Question: I'm running a CI build on a TFS build controller, connected to VS Online. I've got a 'Could not resolve this reference' problem for a NuGet package and I've observed behavior that I haven't seen before:
Locally the pacakage is downloaded to 'packages\FluentValidation.5.5.0' whereas on the server, it's downloaded to 'packages\FluentValidation.5.5.0.0'.
Packages.config:
'''
<package id="FluentValidation" version="5.5.0" targetFramework="net45" userInstalled="true" />
'''
.csproj file '$(SolutionDir)' for shared project - works for all the other projects:
'''
<Reference Include="FluentValidation, Version=5.5.0.0, Culture=neutral, processorArchitecture=MSIL">
<HintPath>$(SolutionDir)\packages\FluentValidation.5.5.0\lib\Net40\FluentValidation.dll</HintPath>
<SpecificVersion>False</SpecificVersion>
<Private>True</Private>
</Reference>
'''
Nuget package restore is enabled, so if I locally remove the package from the packages folder and rebuild - works fine.
Now on the CI server. Build diagnostics log states:
> Installing 'FluentValidation 5.5.0.0'.
...
Successfully installed 'FluentValidation 5.5.0.0'.
But then further in build log:
> 16>C:\Program Files
(x86)\MSBuild\12.0\bin\amd64\Microsoft.Common.CurrentVersion.targets(1697,5):
warning MSB3245: Could not resolve this reference. Could not locate
the assembly "FluentValidation". Check to make sure the assembly
exists on disk. If this reference is required by your code, you may
get compilation errors. [C:\Builds\24353... stuff...\projectfile.csproj]
For SearchPath "{HintPathFromItem}".
Considered "C:\Builds\24353... stuff ...\packages\FluentValidation.5.5.0\lib\Net40\FluentValidation.dll",
As expected - there's not package in that folder
'C:\Builds\24353\... stuff ...\packages\FluentValidation.5.5.0\lib\Net40\'.
However - that's because it is downloaded into a different folder on the CI server:
'C:\Builds\24353\... stuff ...\packages\FluentValidation.5.5.0.0\lib\Net40\'.
( note the extra .0 behind the package folder name ).
I have no idea where that extra .0 comes from. Also the project seems to ignore the build path.
The CI server has VS 2013 on it and I updated NuGet on the box, didn't help. There's only 1 place where there's 5.5.0.0 ( with 2 zeros ) that's in the reference. I removed the trailing .0. Solution still builds locally, but not on CI.

Adding a 2nd hintpath in the .csproj file seems to fix the build on CI server, but breaks it locally. I really can't get my head around why it's v5.0.0 locally and v5.0.0.0 on the CI server.
I've reported it as bug: <URL>
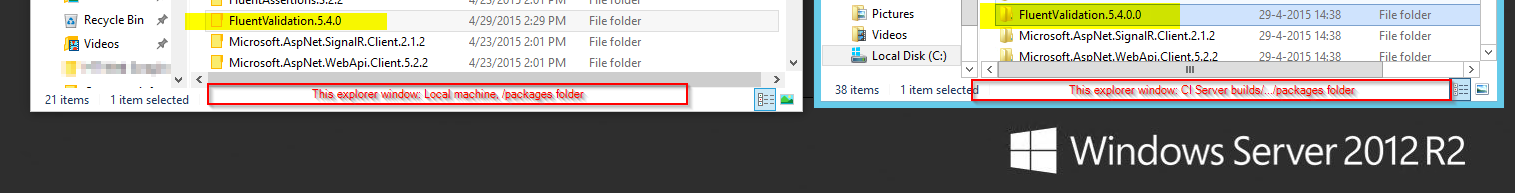
Answer: Turns out it was a bug in NuGet, which is fixed in the VS2015 RC:

Source: <URL>